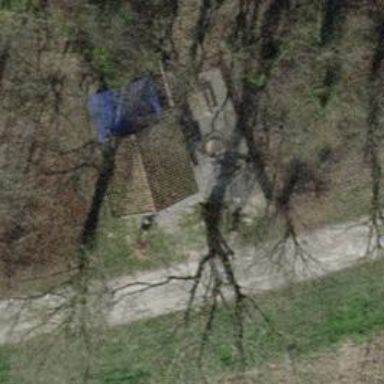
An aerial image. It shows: Shelter.